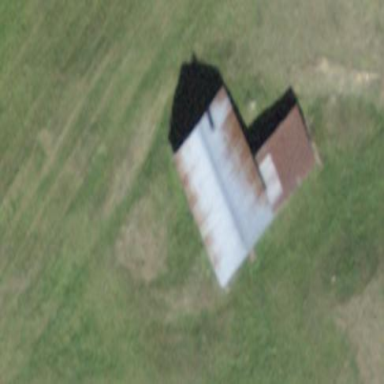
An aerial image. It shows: Gabled roof on farm auxiliary building.